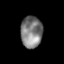
Tissue: lung
Cell type: Endothelial cells
Senescence score: 0.7216
Nuclear area (px): 671
Mean DAPI intensity: 124.867